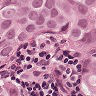
Metastatic tissue present: yes